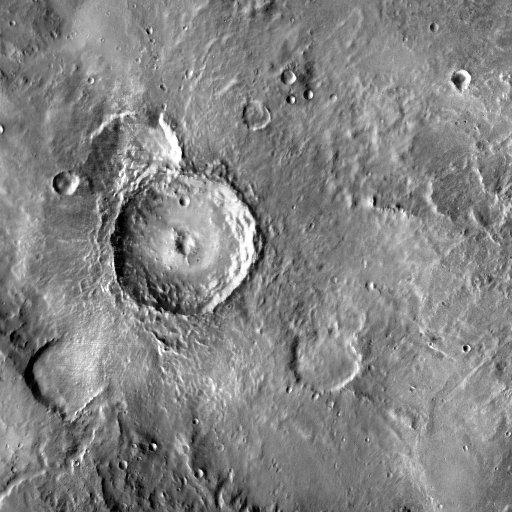
Crater classes present: Background, Other, Layered, Buried, Secondary